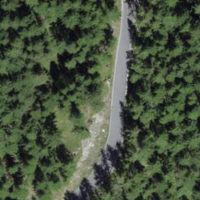
EUNIS habitat code: 44
Species observed at this site:
Parnassius apollo